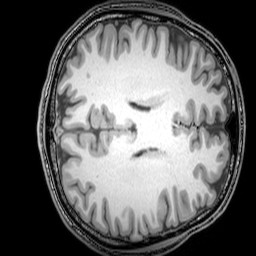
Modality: T1w
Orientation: axial
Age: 22
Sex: male
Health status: healthy
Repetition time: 0.081 s
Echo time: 0.037 s